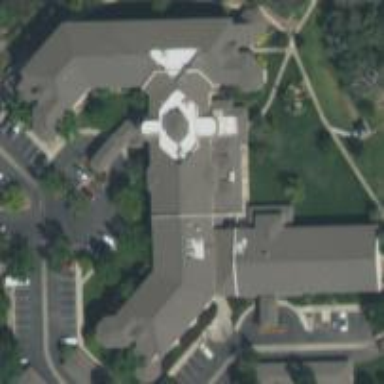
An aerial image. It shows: Building with hipped roof shape.